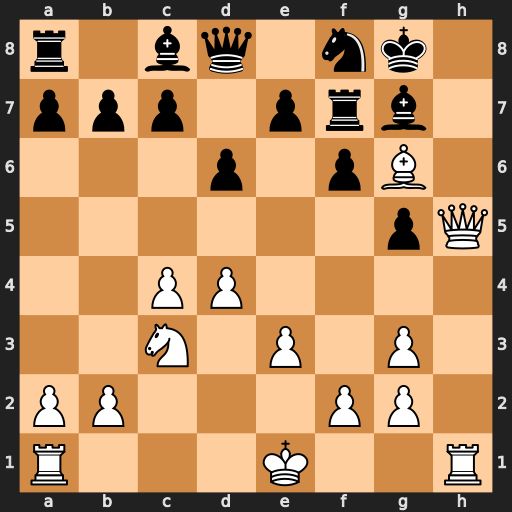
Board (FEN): r1bq1nk1/ppp1prb1/3p1pB1/6pQ/2PP4/2N1P1P1/PP3PP1/R3K2R
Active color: w
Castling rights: KQ
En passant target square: -
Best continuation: Bxf7#